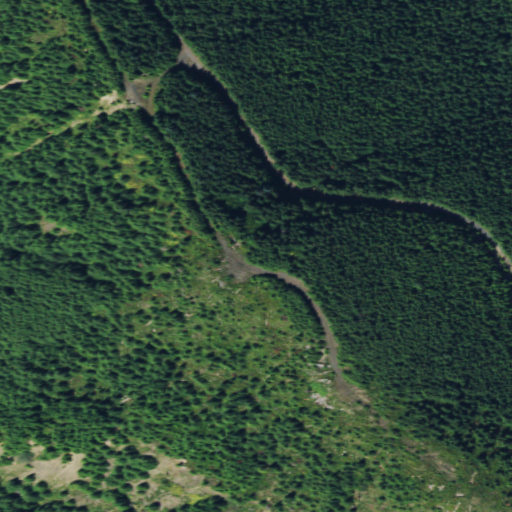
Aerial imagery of mountain in Washington named Snag Peak containing evergreen forest and shrub